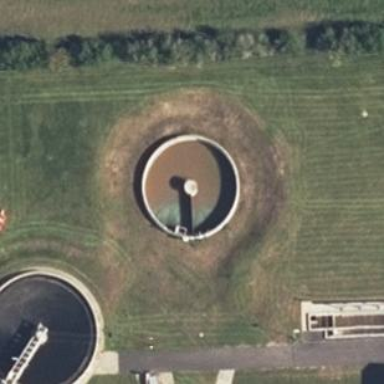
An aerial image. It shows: Sewage reservoir.